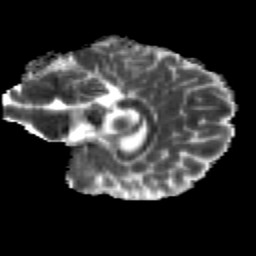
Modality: MD
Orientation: sagittal
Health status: healthy
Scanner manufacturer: siemens
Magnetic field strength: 3 T
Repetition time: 12 s
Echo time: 0.092 s